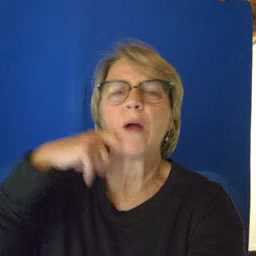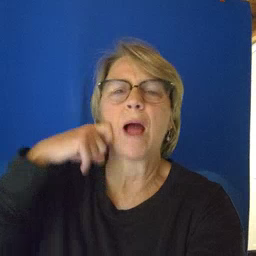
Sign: dry